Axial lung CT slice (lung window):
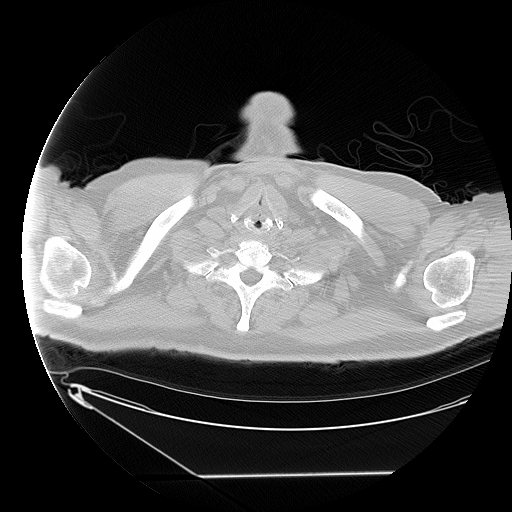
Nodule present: no